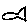
Label: fish